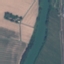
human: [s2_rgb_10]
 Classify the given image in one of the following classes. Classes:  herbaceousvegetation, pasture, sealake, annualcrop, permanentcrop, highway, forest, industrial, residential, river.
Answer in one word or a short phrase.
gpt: River